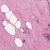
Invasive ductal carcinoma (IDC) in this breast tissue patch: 1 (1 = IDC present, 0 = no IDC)